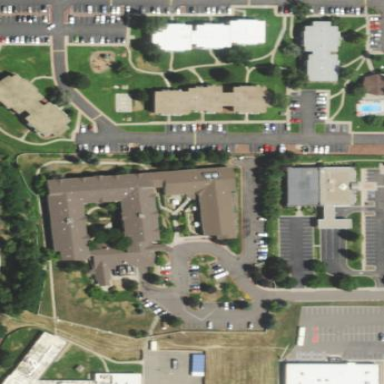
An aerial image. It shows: Nursing home.